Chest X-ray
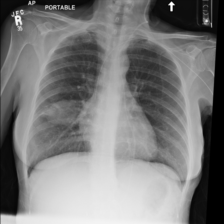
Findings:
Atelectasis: negative
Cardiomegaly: negative
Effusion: negative
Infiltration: negative
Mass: positive
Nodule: negative
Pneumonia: negative
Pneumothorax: negative
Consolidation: negative
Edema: negative
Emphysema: negative
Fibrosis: negative
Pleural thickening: negative
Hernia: negative